Field crop: tomato
Growth stage: 2
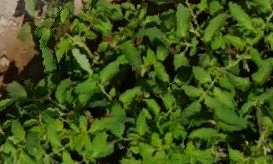
Species: tomato